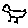
Label: bird